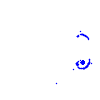
Particle: pion